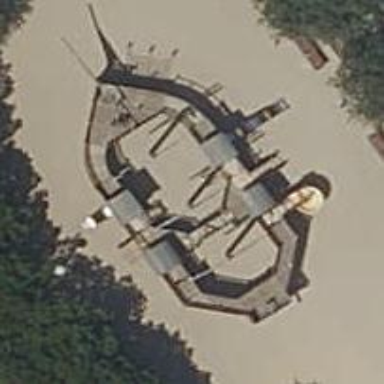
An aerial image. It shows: Playground with sand surface.